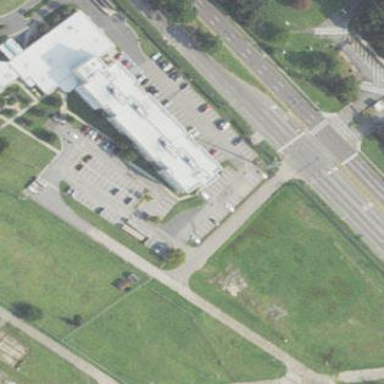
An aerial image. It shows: Parking area with surface.